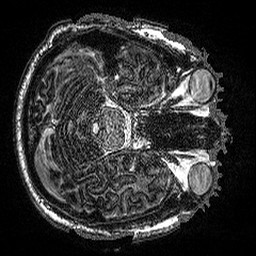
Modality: MP2RAGE
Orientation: axial
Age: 26
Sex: male
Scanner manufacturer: siemens
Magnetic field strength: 3 T
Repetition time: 5 s
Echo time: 0.00298 s